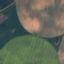
Land use / land cover: AnnualCrop